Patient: sex M, age 51
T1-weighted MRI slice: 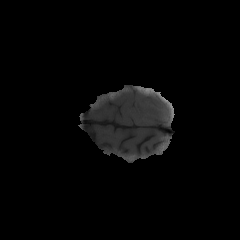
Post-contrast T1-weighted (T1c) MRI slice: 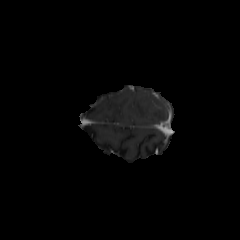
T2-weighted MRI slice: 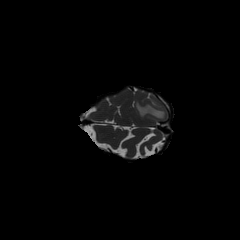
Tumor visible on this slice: yes
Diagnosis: Glioblastoma, IDH-wildtype
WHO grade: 4